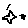
Label: star